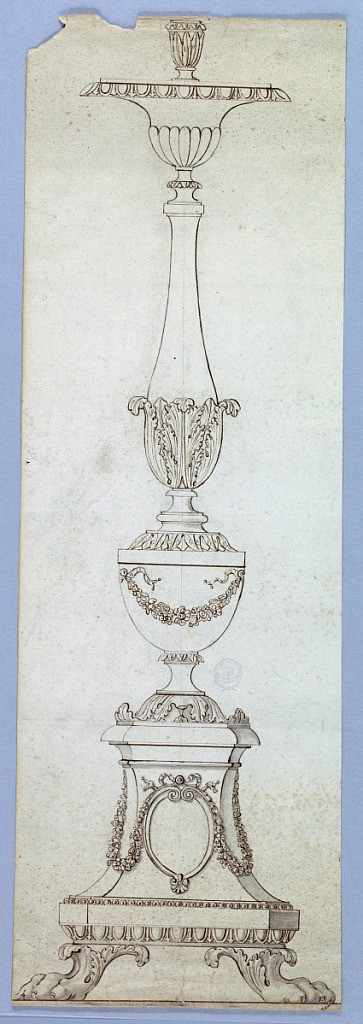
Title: Project for a Candelabrum
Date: ca. 1820
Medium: Graphite, pen and ink, brush and bistre on paper
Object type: Drawing
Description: At base are lion's feet terminating in acanthus leaves. The base is octagonal. At the front is an oval medallion with festoons and a bow knot. The lower part of the shaft is an urn standing upon acanthus. The upper part is a baluster rising above a calyx. On top is a bossed bowl and a socket.